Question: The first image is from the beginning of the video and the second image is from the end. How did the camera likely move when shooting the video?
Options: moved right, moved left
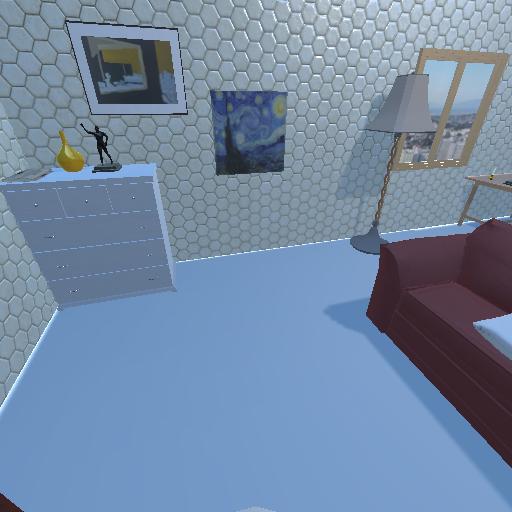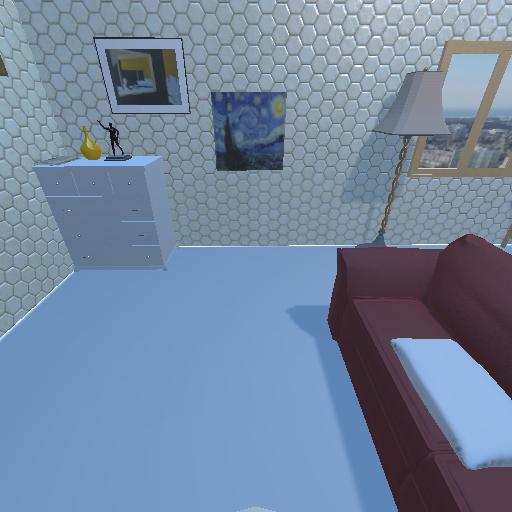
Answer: moved right